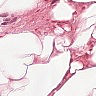
Metastatic tissue present: no